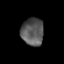
Tissue: prostate
Cell type: T cells
Senescence score: 0.3397
Nuclear area (px): 602
Mean DAPI intensity: 88.826